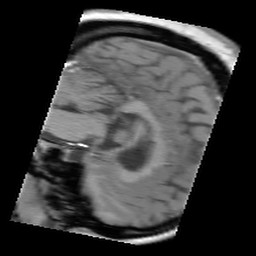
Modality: FLASH
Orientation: sagittal
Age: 20
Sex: female
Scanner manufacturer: siemens
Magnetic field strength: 3 T
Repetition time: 0.245 s
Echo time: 0.0026 s